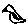
Label: bird